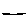
Label: line